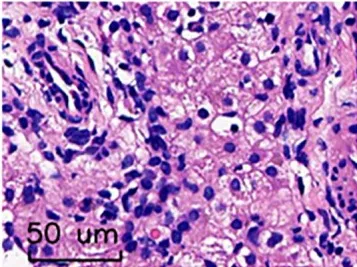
The pathological finding of DIHH. (A) Hematoxylin and eosin staining identified a large number of proliferating vascular endothelial cells at 200x magnification.
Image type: pathology (h&e)